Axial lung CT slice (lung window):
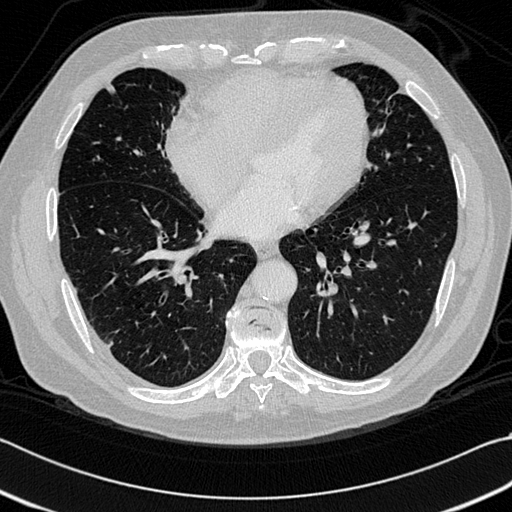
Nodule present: no